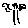
Label: tree